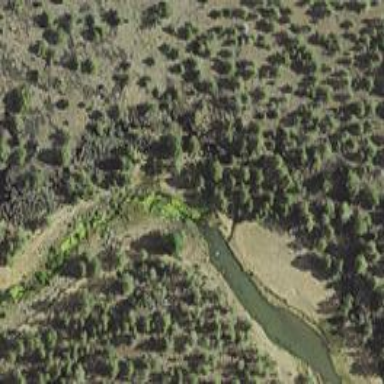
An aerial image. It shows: Stream or river in natural setting.